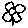
Label: flower